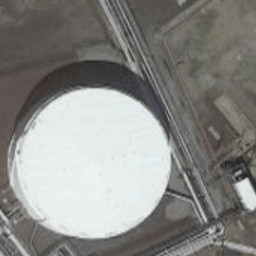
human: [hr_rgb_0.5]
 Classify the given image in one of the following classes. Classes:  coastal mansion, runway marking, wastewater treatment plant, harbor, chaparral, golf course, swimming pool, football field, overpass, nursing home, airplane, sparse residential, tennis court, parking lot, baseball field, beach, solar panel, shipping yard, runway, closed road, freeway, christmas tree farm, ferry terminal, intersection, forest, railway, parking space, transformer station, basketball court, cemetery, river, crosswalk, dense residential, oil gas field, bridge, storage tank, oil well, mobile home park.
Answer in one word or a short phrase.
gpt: storage tank